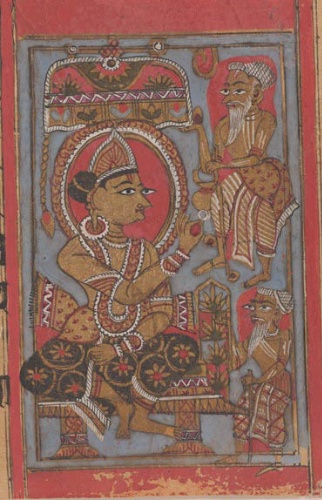
Date: 15th century
Object type: Folio
Classification: Paintings
Medium: Ink, opaque watercolor, and gold on paper
Culture: India (Gujarat)
Dimensions: 4 3/8 x 10 5/8 in. (11.1 x 27 cm)
Department: Asian Art
Credit line: Rogers Fund, 1955
Accession year: 1955
Repository: Metropolitan Museum of Art, New York, NY
Tags: Men